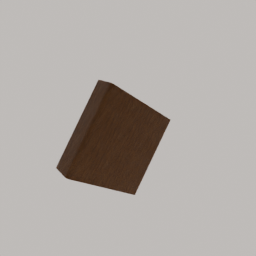
Label: furniture